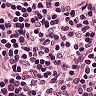
Metastatic tissue present: no